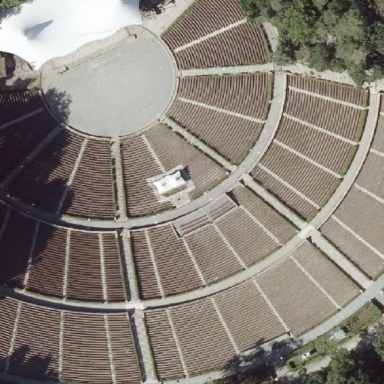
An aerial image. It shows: Theatre.